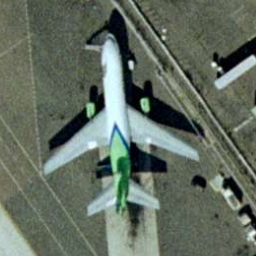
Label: airplane